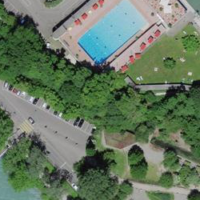
EUNIS habitat code: 53
Species observed at this site:
Anser anser
Symphoricarpos albus